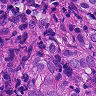
Metastatic tissue present: yes